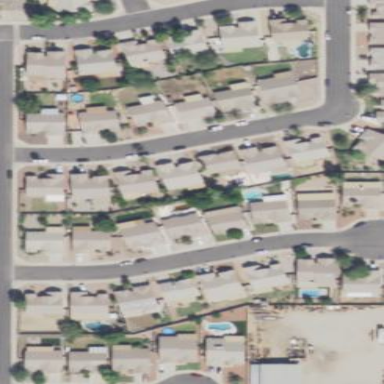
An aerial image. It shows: Single-family residential area.